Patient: sex M, age 58
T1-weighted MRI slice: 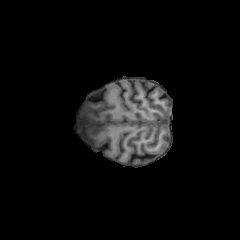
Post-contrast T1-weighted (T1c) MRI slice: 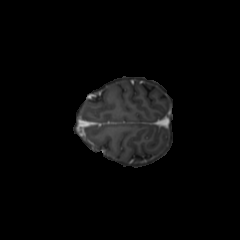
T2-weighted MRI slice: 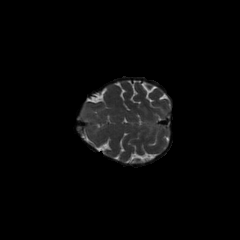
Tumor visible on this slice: no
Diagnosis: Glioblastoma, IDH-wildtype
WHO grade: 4